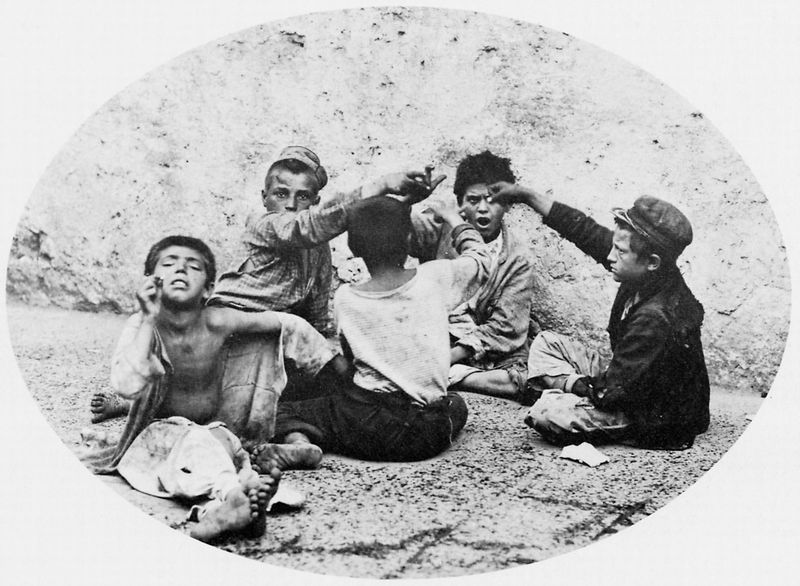
Titel: Das Morraspiel in Napoli
Künstler: Gebrüder Alinari
Schlagwörter: gruppe, körper, weiß, sitzen, schwarz, straße, jung, mütze, mützen, wand, arm, blicke, stein, gesten, boden, haare, kinder, kreis, oval, jungen, hemden, mauer, spielen, dünn, foto, fotografie, photographie, posen, spiel, schmutz, lumpen, jungs, porträts, barfuß, jacken, photo, dreck, armut, dreckig, schmutzig, barfüßig, zusammen, straßenkinder